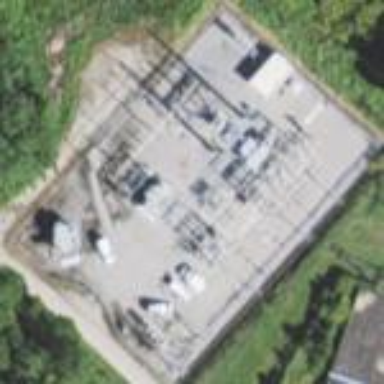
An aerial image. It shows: Distribution substation surrounded by fence.